Chest X-ray:
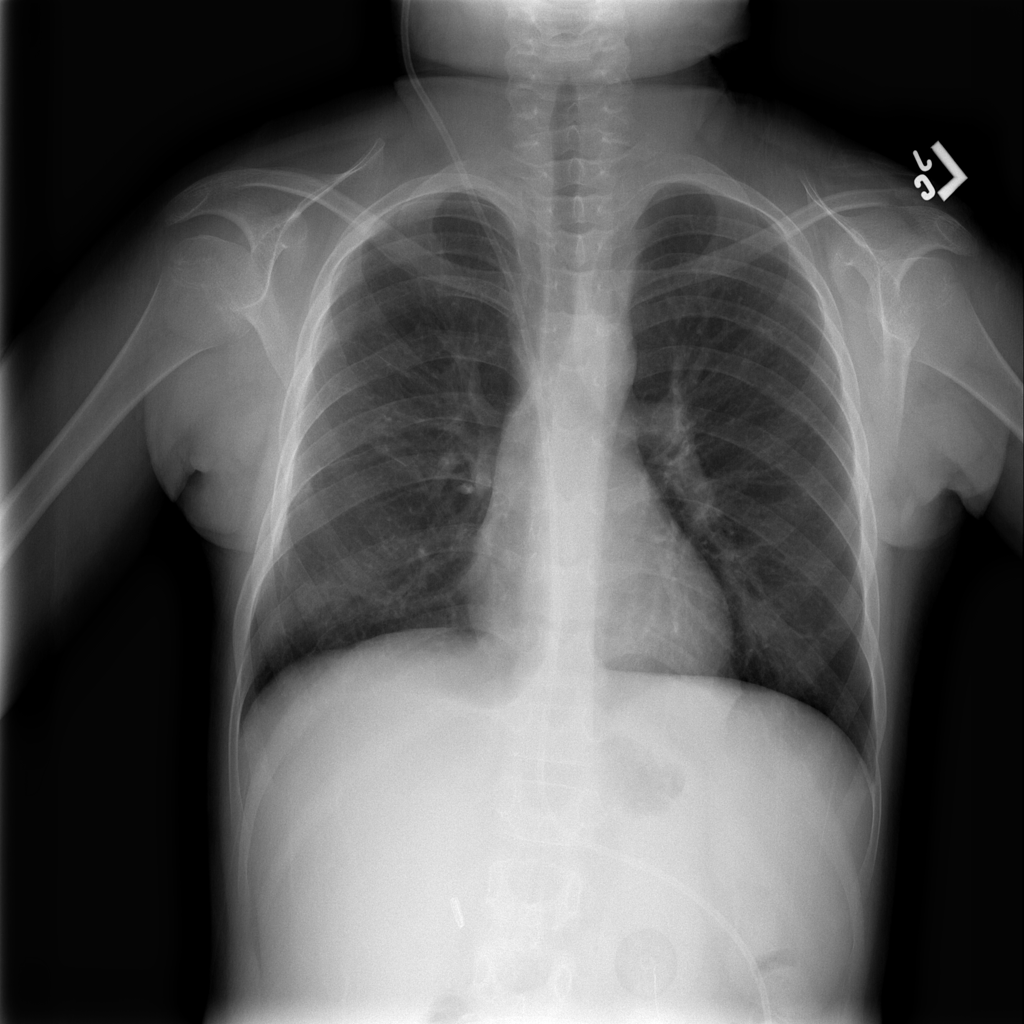
Findings: Consolidation
No abnormal finding: no